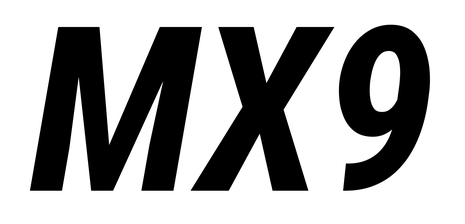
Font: Roboto-Italic_Condensed_Bold_Italic